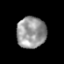
Tissue: prostate
Cell type: T cells
Senescence score: 0.7881
Nuclear area (px): 898
Mean DAPI intensity: 151.167